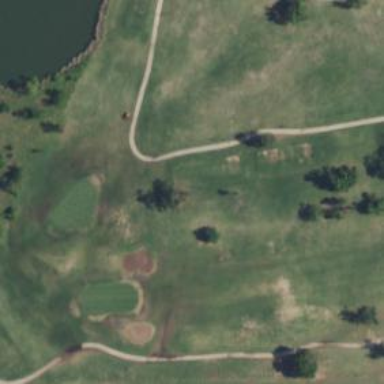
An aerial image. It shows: Golf tee.